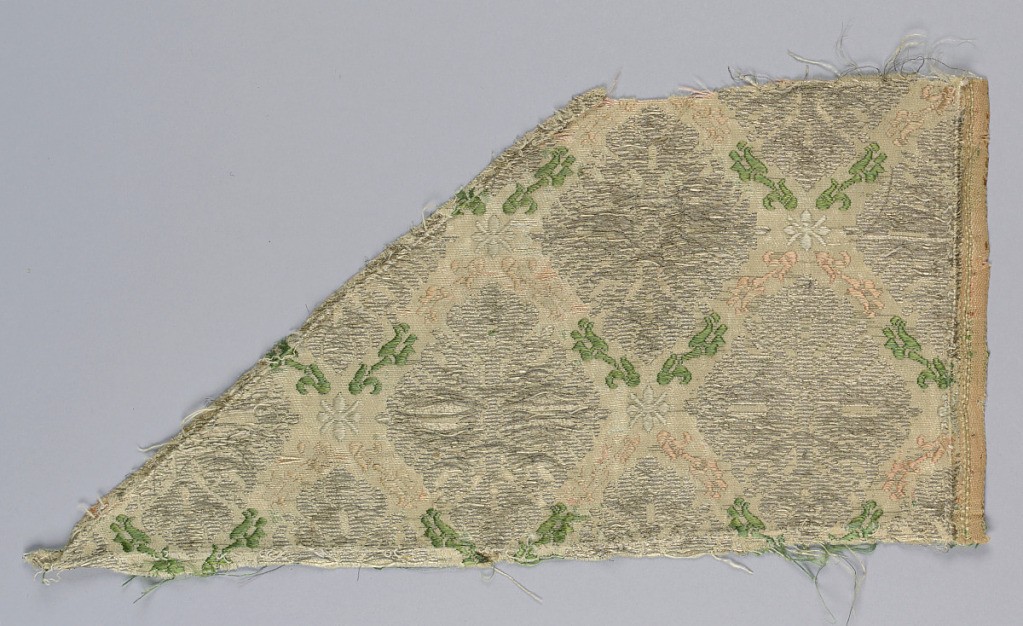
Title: Fragments
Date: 17th century
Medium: silk and metal Technique: Combination of two stuctures: 4 harness irregular twill [foundation] plus 3/1 twill \ [supplementary facing and pattern]. Foundation fabric has an integrated set of supplementary wefts free floating on the front to pattern. The supplementary fabric has a set of two complementary weft faces the pattern background covering the 4 harness twill, and the other backs the discontinuous wefts. The discontinuous supplementary wefts pattern and are bound by the interlaces with the foundation wefts in 2/2 twill.
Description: Fragments cut from a continuous pattern of gold or silver diamond-shaped floral forms set in a loose diamond lattice made of green, salmon, and ivory blossoms.  The background would have been gold or silver.  Each fragment has one selvage intact.